Question: ## Problem:
Error 'File '/Users/nish7/Documents/Code/WebDev/HOS/frontend/node_modules/eslint-import-resolver-typescript/lib' not found. The file is in the program because: Root file specified for compilation'
## Steps to reproduction:
- -
jsconfig.json
'''
"compilerOptions": {
"checkJs": false,
"resolveJsonModule": true,
"moduleResolution": "node",
"target": "es2020",
"module": "es2015",
"baseUrl": ".",
"paths": {
"@/components/*": ["components/*"],
"@/styles/*": ["styles/*"],
"@/pages/*": ["pages/*"],
"@/utils/*": ["utils/*"],
"@/theme/*": ["theme/*"]
}
},
"exclude": [
"dist",
"node_modules",
"build",
".vscode",
".next",
"coverage",
".npm",
".yarn"
],
"typeAcquisition": {
"enable": true,
"include": ["react", "react-dom"]
}
}
'''
### eslint.rc
'''
{
"extends": ["next", "next/core-web-vitals"]
}
'''
### Specs
- - -
### note: I added eslint-import-resolver-typescript module, but still dint work.
### Screenshot:

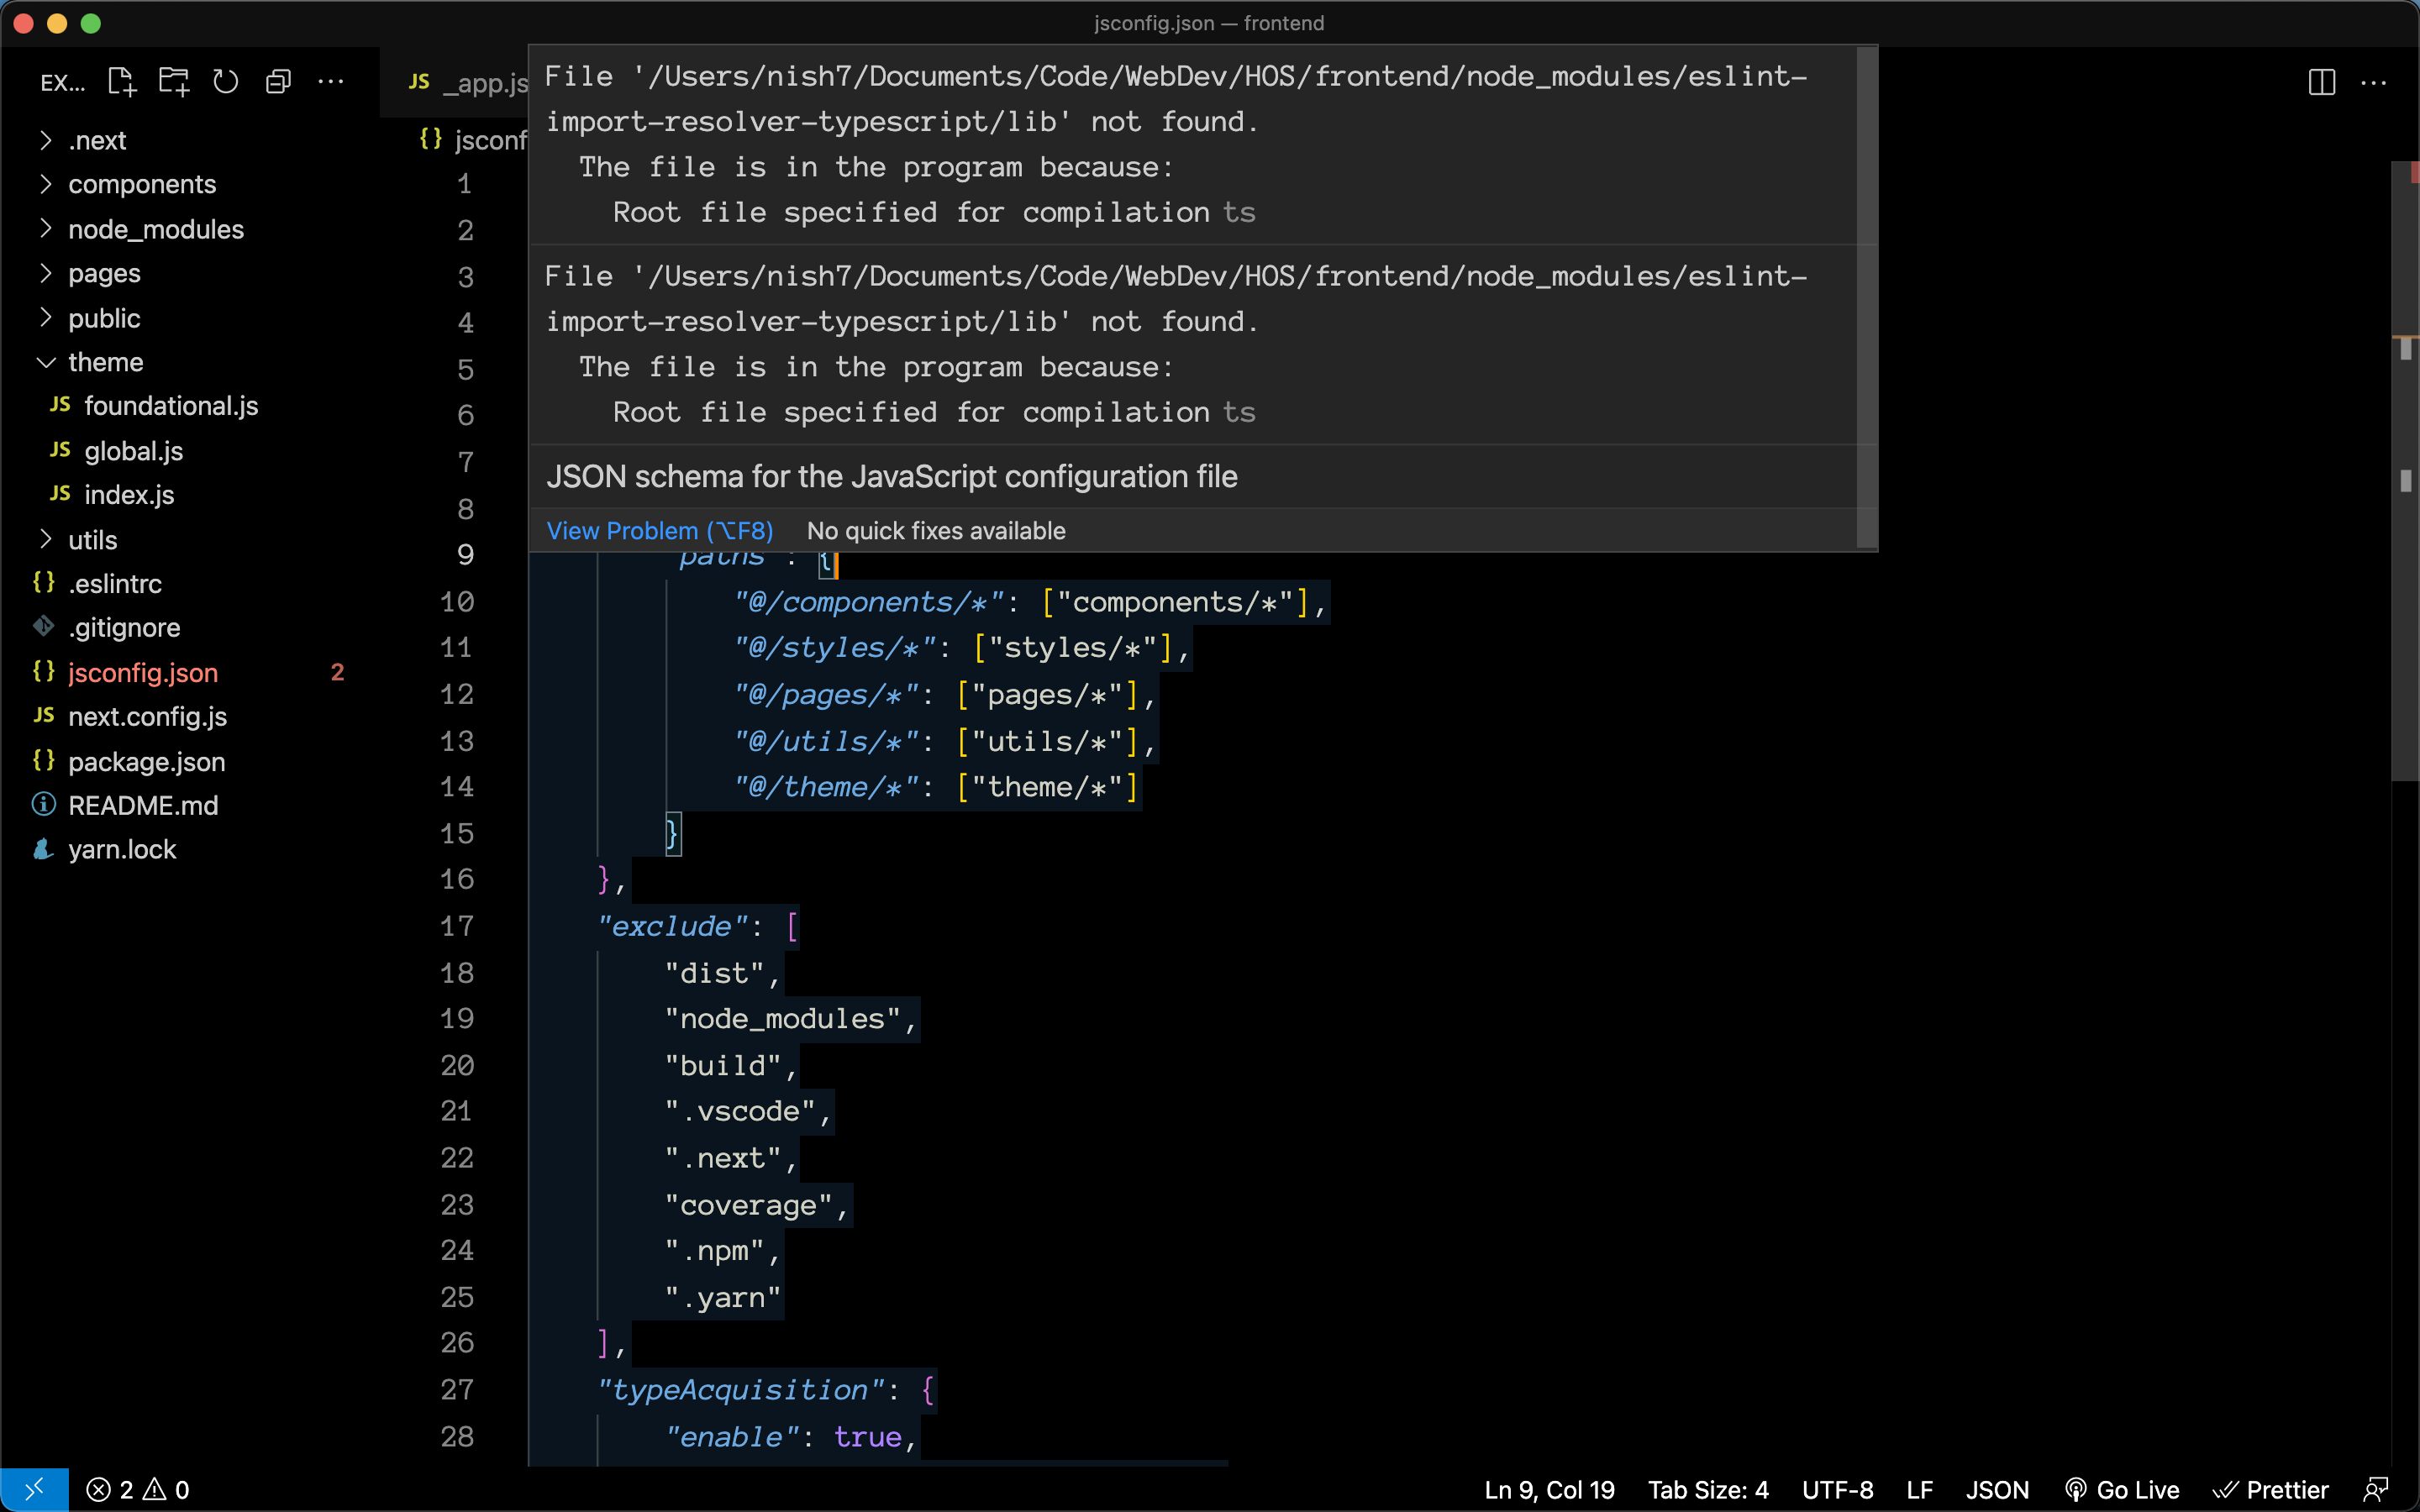
Answer: If you are using vscode, try to disable 'TypeScript " Validate' in settings. This solved it for me!
Found a more sensible approach than totally disabling validation; setting the TypeScript SDK in the Vscode setting
'"typescript.tsdk": "./node_modules/typescript/lib"'